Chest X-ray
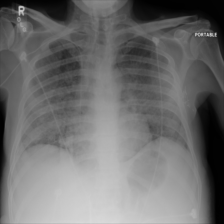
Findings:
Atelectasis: negative
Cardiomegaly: negative
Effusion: negative
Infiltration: negative
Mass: negative
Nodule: negative
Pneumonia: negative
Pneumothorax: negative
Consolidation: negative
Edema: negative
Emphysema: negative
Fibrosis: negative
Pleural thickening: negative
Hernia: negative